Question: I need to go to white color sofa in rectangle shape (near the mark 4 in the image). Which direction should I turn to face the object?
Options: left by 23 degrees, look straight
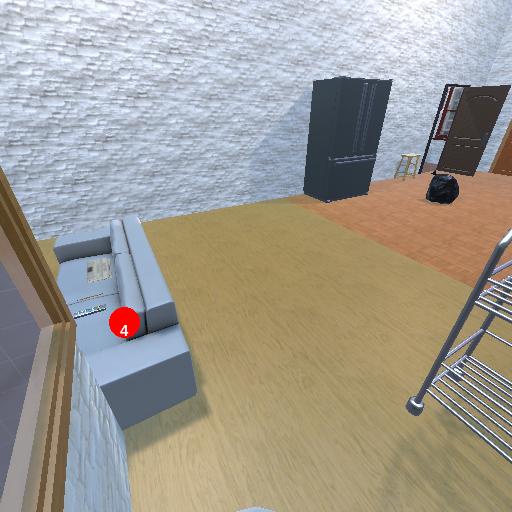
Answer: left by 23 degrees